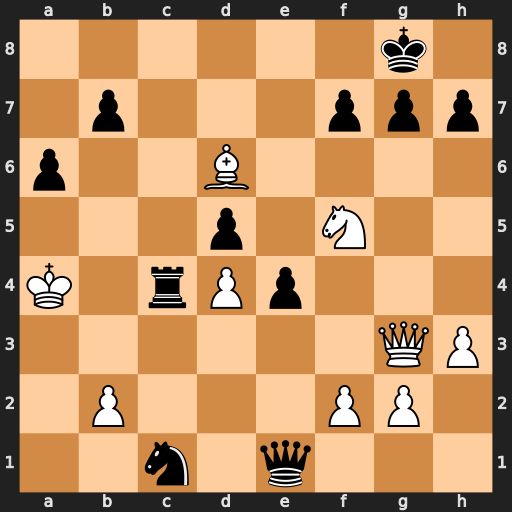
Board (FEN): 6k1/1p3ppp/p2B4/3p1N2/K1rPp3/6QP/1P3PP1/2n1q3
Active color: w
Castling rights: -
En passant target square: -
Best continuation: b4 Qd1+ Ka5 Nb3+ Kb6 Qxd4+ Nxd4